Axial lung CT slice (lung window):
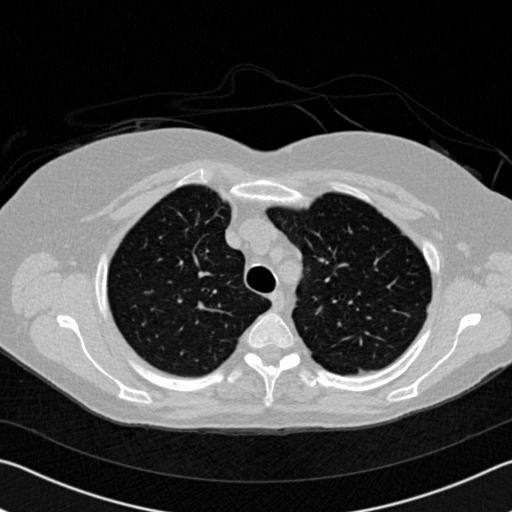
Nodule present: no